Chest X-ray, PA view. Patient: 33 years old, sex F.
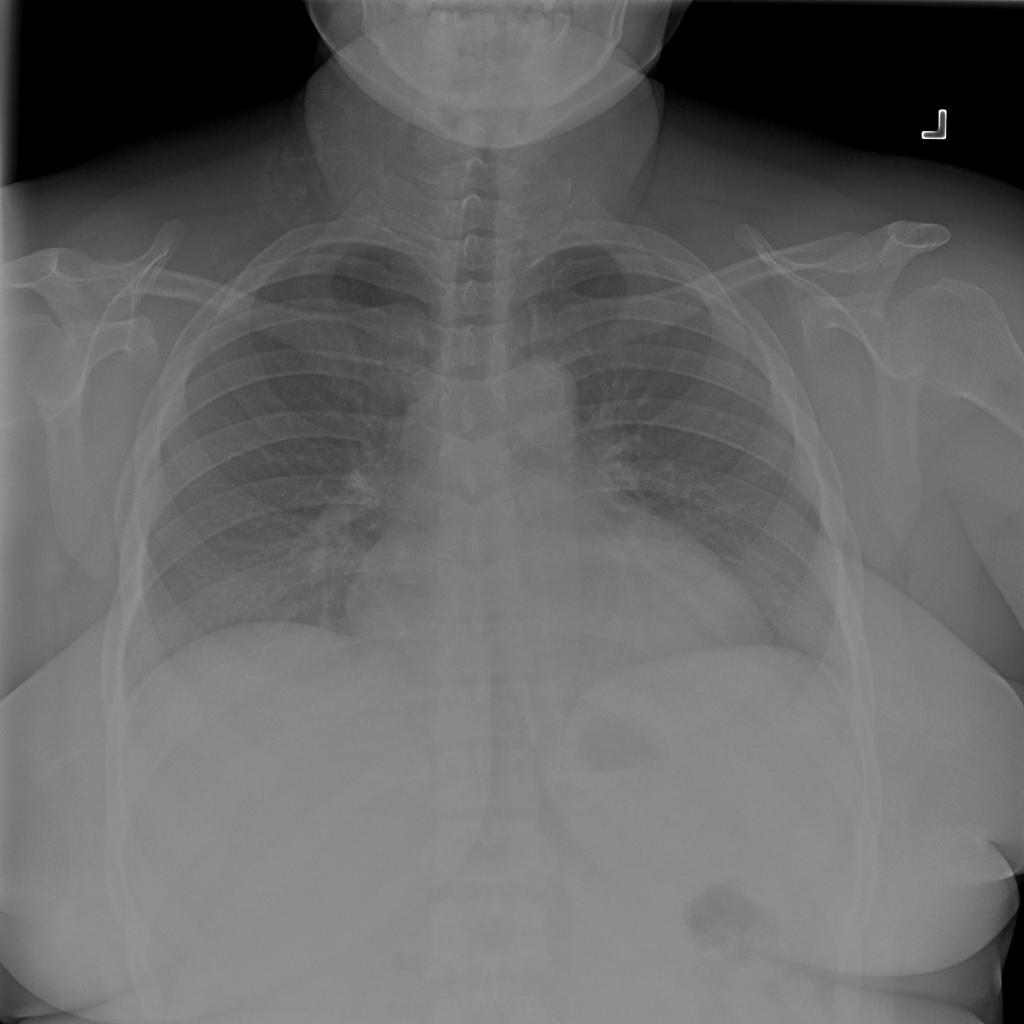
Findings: No Finding